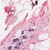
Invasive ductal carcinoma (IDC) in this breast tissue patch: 0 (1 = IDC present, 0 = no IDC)